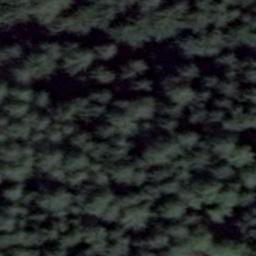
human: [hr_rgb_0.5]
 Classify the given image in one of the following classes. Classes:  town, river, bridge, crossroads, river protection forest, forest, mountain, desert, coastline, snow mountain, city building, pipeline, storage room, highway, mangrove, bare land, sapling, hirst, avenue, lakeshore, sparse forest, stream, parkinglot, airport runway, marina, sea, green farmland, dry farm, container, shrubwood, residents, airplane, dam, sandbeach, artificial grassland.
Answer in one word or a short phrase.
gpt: forest